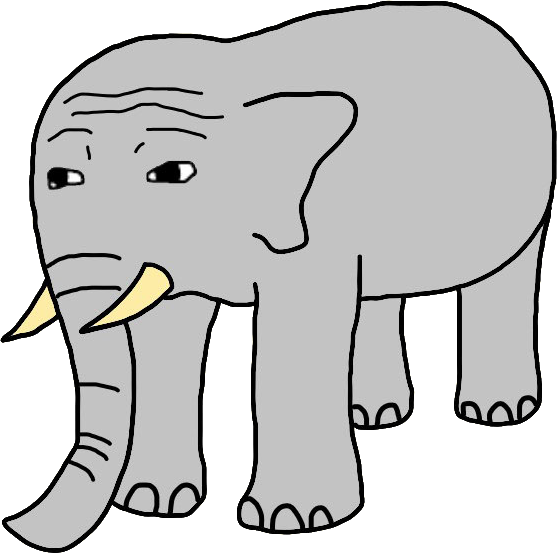
Label: 5_Animal